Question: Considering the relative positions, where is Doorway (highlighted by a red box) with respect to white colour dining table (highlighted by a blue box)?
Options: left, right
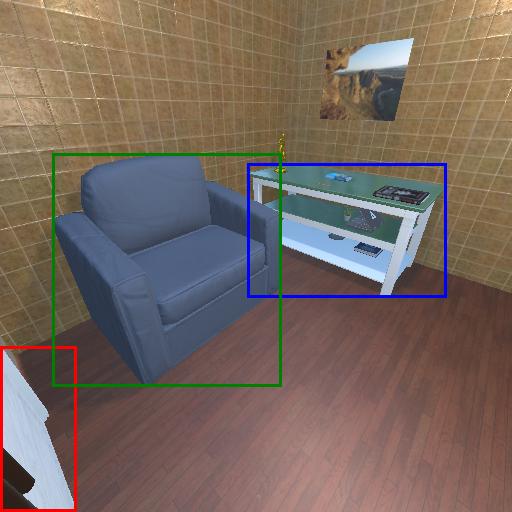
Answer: left